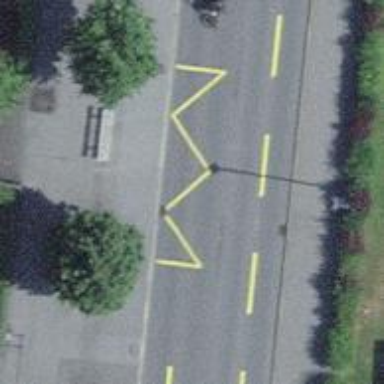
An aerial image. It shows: Public transport stop position.